The image is the raw time-domain waveform of a rolling-element bearing's vibration signal. Determine the bearing's health state. Answer with exactly one of: normal, inner_race, outer_race, ball.
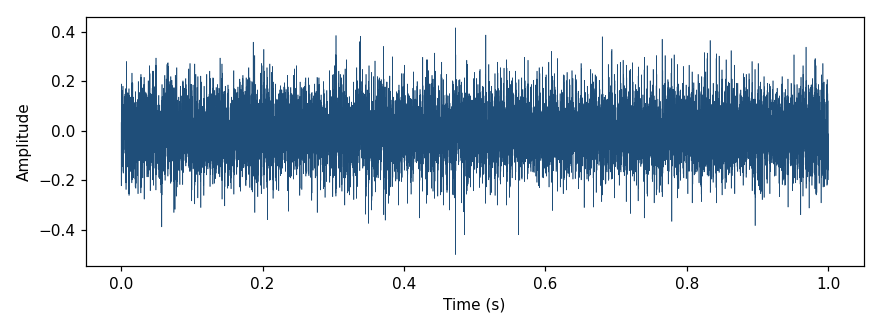
Answer: outer_race